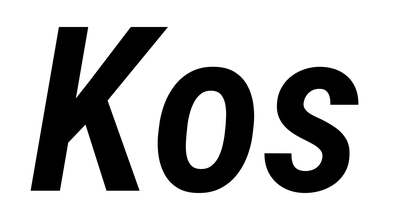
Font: Roboto-Italic_Condensed_SemiBold_Italic